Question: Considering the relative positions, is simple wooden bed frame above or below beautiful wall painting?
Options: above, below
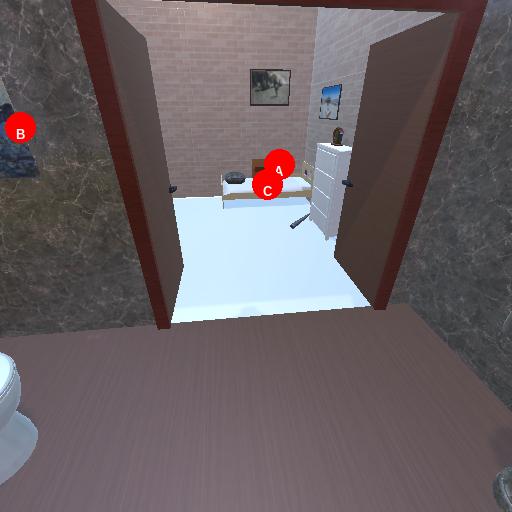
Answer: above